Question:
This is the structure which I am following. In class two, I have created 'CALayer' object. When the user touches it, I need to pass that 'CALayer' object from the first class two to the second class two. How can I do that?
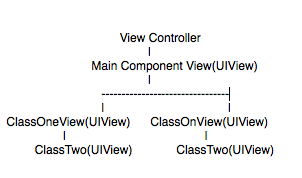
Answer: If you are using storyboard then use 'segue' to display destination viewController and set destination viewController's 'CALayer' object like this :
'''
- (void)prepareForSegue:(UIStoryboardSegue *)segue sender:(id)sender
{
[segue.destinationViewController setMyCALayerObject:currentCALayerObject];
}
'''
You need to have a 'CALayer' object 'myCALayerObject' in destination viewController to set to current 'CALayer' object.